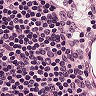
Metastatic tissue present: no